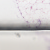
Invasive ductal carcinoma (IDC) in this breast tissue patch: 0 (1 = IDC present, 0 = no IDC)